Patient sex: M
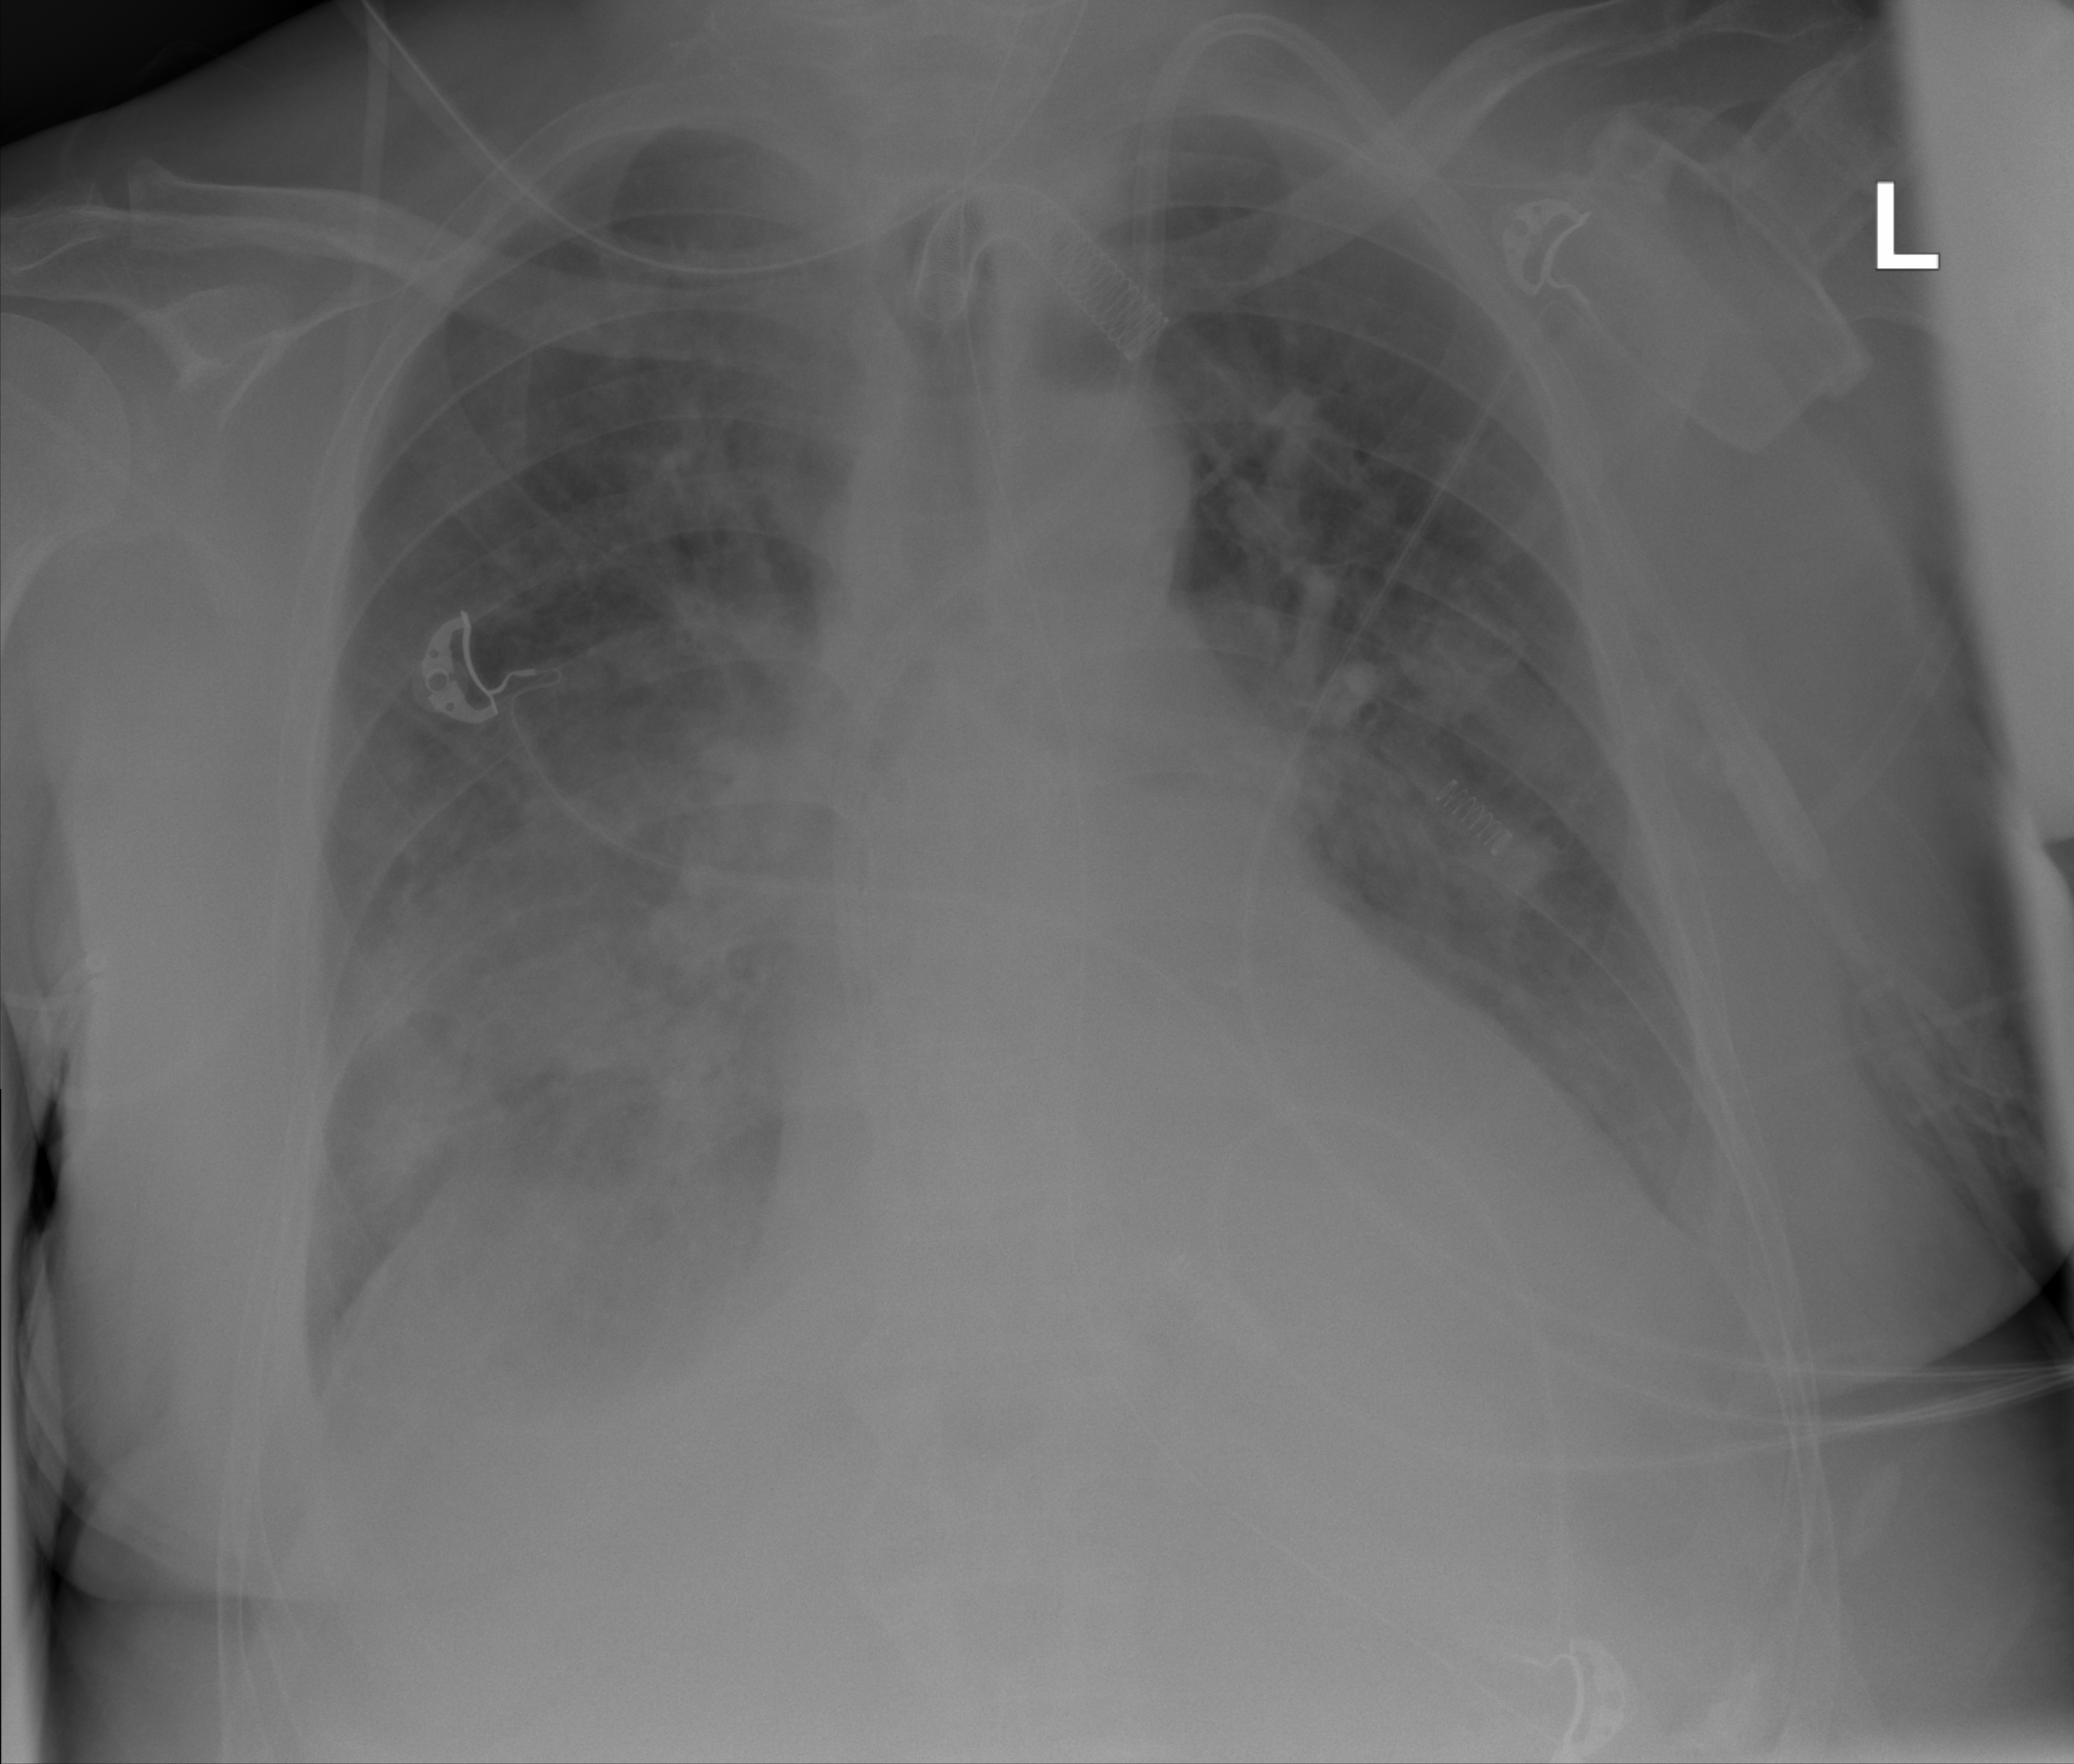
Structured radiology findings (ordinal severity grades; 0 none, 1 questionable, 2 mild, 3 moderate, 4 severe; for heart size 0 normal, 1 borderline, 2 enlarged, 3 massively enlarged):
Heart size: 2
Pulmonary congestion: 3
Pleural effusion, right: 2
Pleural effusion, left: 2
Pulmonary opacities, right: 3
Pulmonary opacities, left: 3
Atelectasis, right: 2
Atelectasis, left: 2